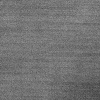
Atmospheric dust classification: dusty